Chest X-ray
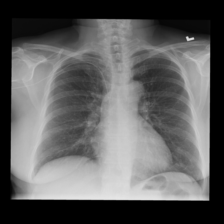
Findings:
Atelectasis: negative
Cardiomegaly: negative
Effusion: negative
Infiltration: negative
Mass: negative
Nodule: negative
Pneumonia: negative
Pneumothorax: negative
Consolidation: negative
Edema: negative
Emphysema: negative
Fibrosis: negative
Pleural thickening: negative
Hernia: negative